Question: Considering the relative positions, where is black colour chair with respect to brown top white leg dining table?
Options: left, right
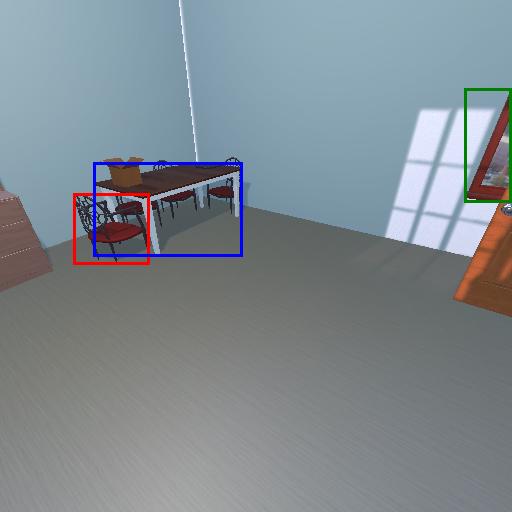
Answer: left